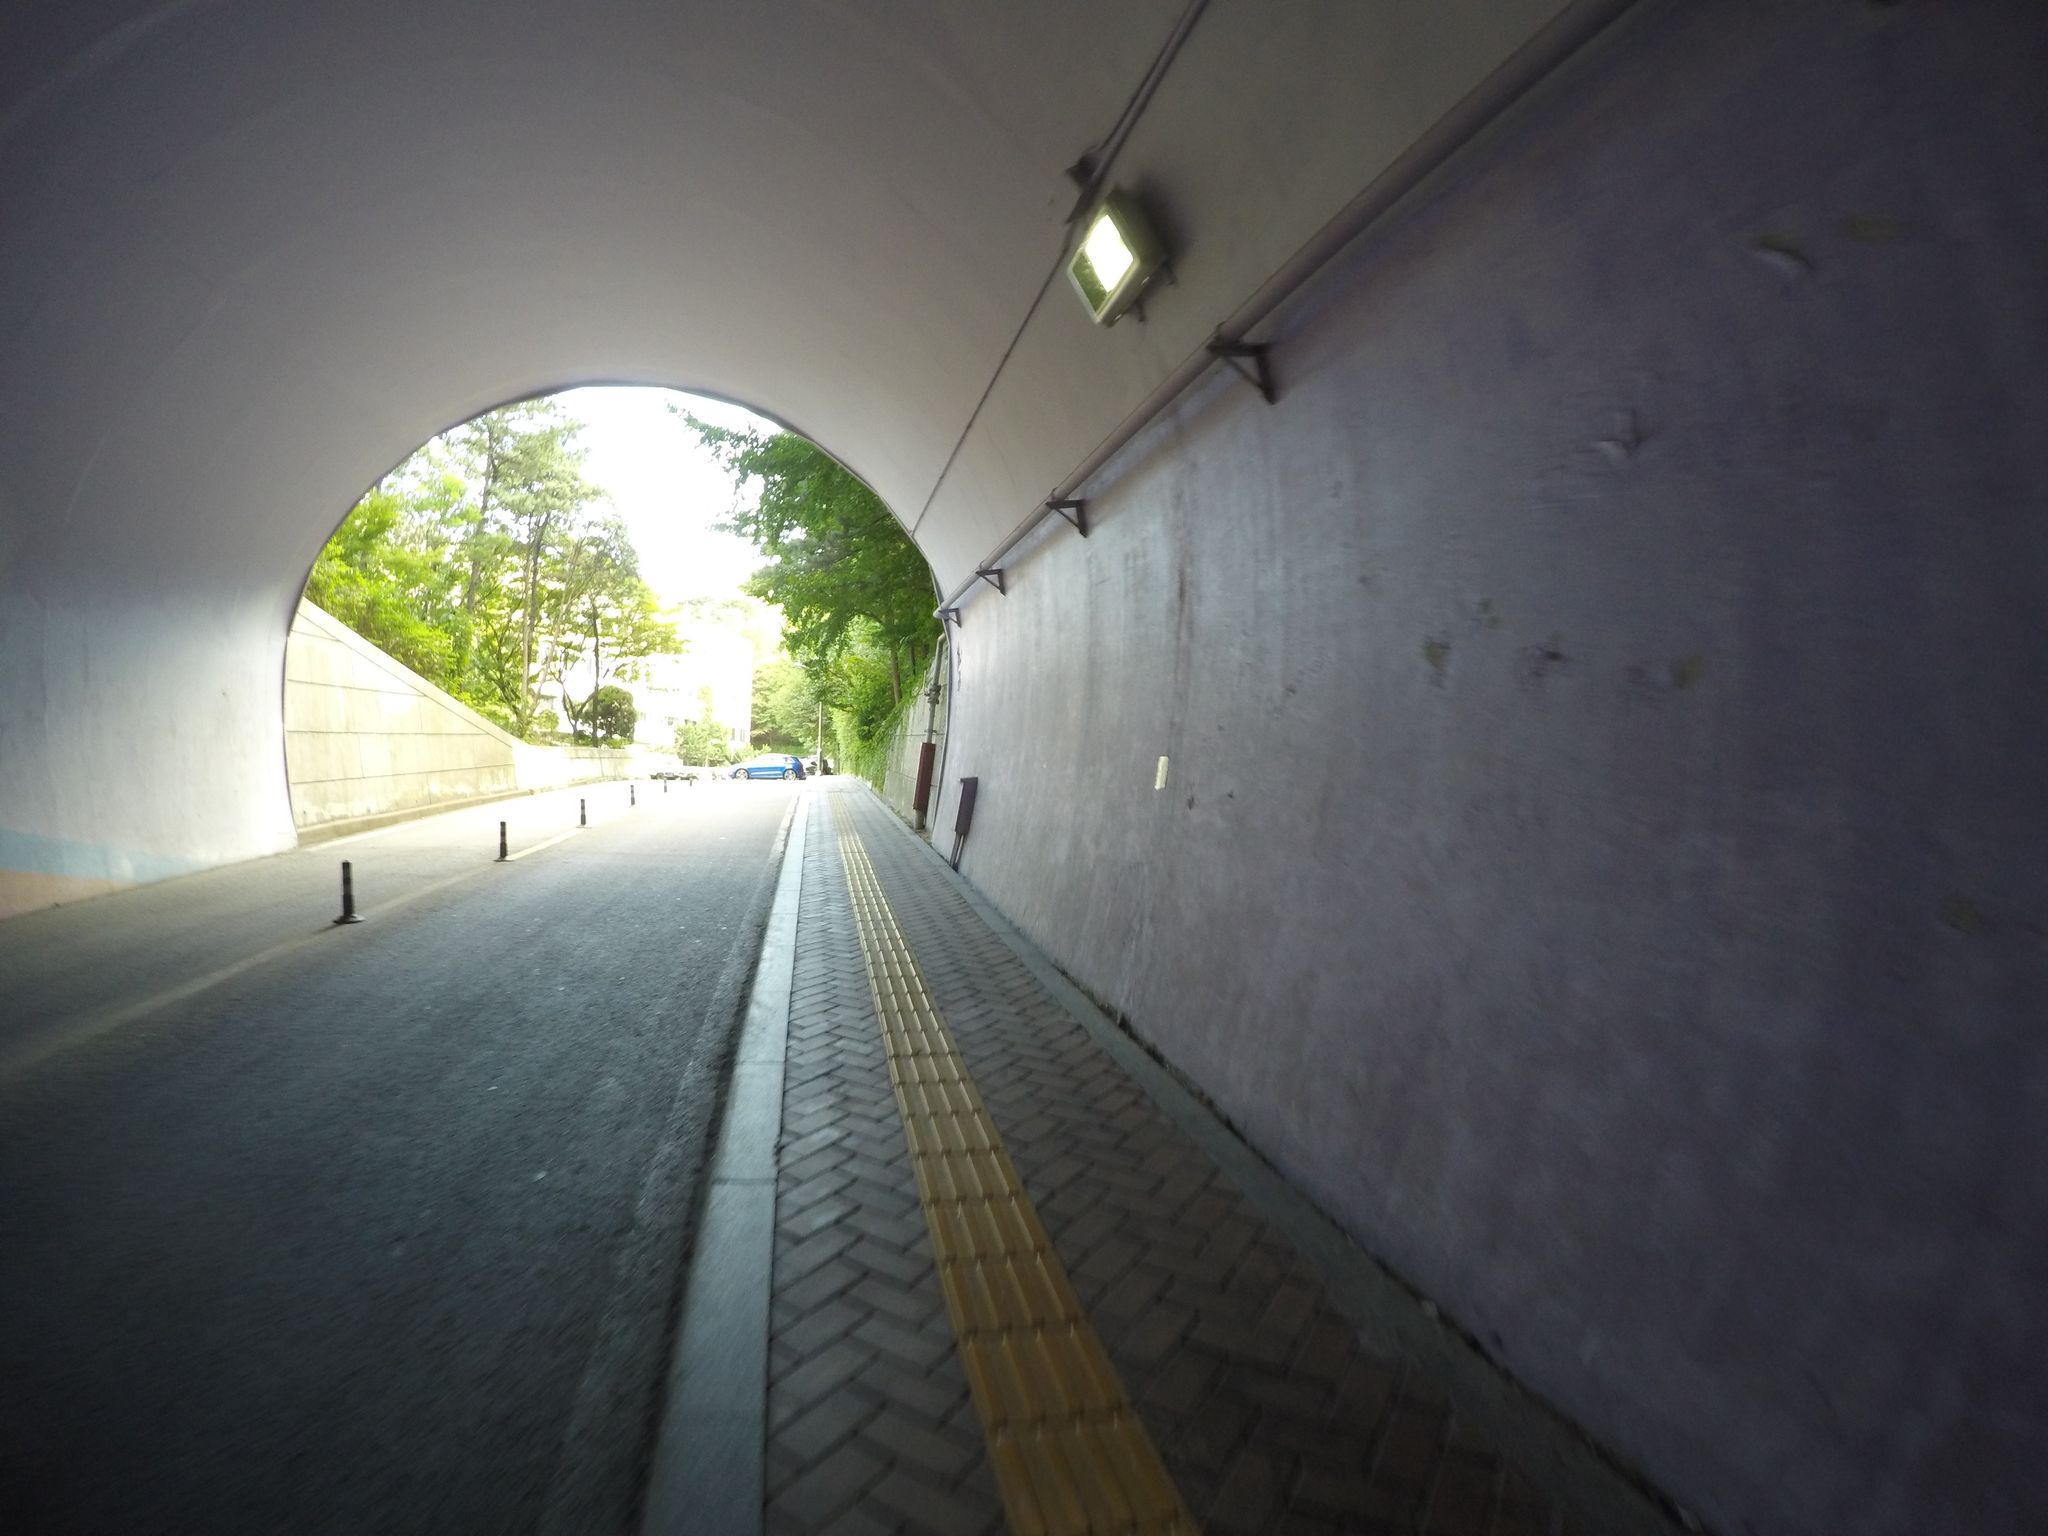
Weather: snowy
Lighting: day
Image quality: good
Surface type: cycling surface
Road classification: unclassified, service, path
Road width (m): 2.0
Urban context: urban centre
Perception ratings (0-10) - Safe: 2.82, Lively: 2.94, Beautiful: 2.66, Boring: 7.2, Depressing: 7.46, Wealthy: 3.86